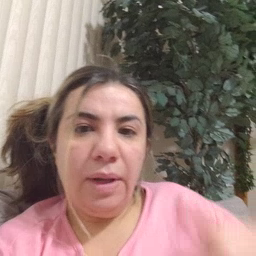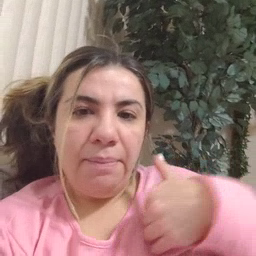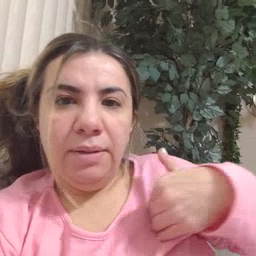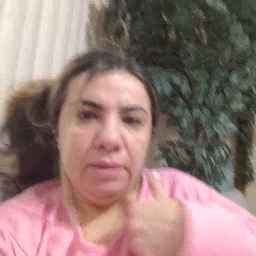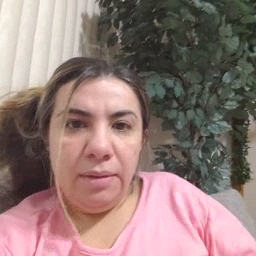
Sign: animal